Current action and preconditions to check: trajectory_clear

Your task: For each precondition in the list above, predict whether it will hold at this action.

Consider the current scene as observed from the mobile robot's camera, and analyze the predicted future states of all dynamic agents (e.g., people, animals, vehicles, or any moving entities) within the NEXT SECOND.

IMPORTANT: Only answer "very likely" if you are absolutely certain—based on strong, clear evidence—that a dynamic agent will violate the precondition in the predicted future state. Do NOT answer "very likely" for unlikely, ambiguous, or low-probability risks.

Ask yourself for each precondition: Is there a high probability, with clear and convincing evidence, that the predicted future states of any dynamic agent will interfere with the predicted future state of the currently executing action within the NEXT SECOND, causing that precondition to fail?

Assess the risk level based on these predictions. Use "likely" or "very likely" if motions create a clear risk of interference.

Use "neutral" or "improbable" if agents are nearby but their predicted paths are clearly diverging or non-conflicting.

Failure Risk Categories: "very improbable", "improbable", "neutral", "likely", "very likely"

Answer Format: Output ONLY the probability_of_failure value from these categories: "very improbable", "improbable", "neutral", "likely", "very likely"

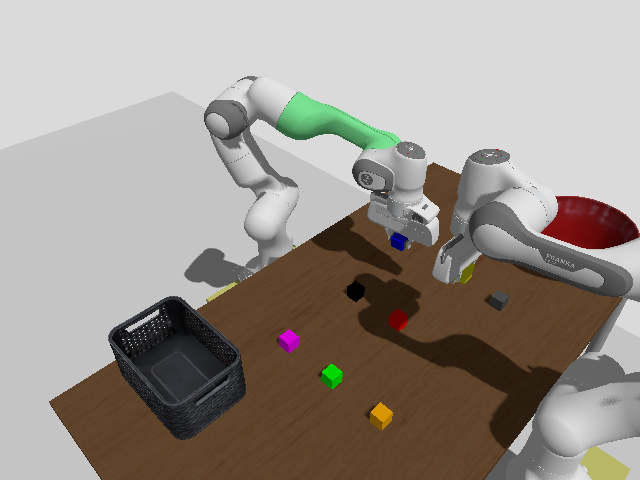

Answer: improbable